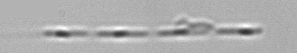
Label: Skeletonema